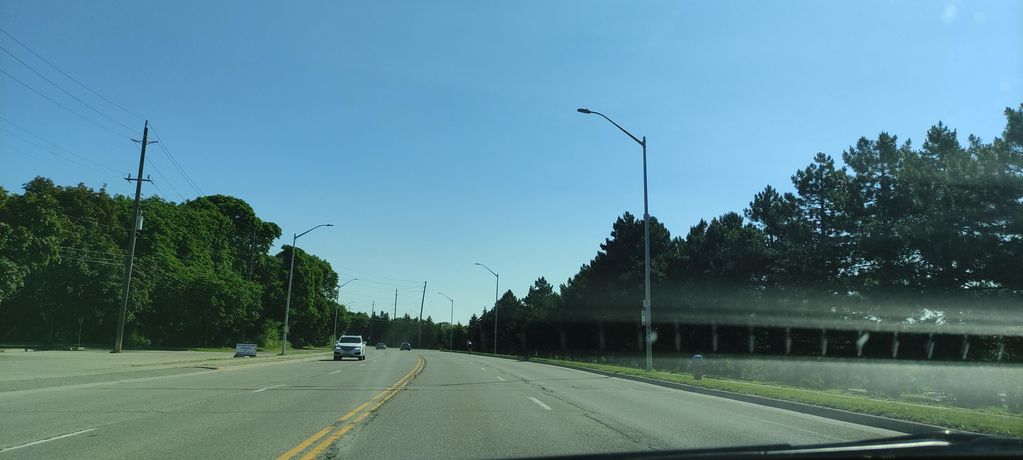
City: hamilton